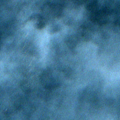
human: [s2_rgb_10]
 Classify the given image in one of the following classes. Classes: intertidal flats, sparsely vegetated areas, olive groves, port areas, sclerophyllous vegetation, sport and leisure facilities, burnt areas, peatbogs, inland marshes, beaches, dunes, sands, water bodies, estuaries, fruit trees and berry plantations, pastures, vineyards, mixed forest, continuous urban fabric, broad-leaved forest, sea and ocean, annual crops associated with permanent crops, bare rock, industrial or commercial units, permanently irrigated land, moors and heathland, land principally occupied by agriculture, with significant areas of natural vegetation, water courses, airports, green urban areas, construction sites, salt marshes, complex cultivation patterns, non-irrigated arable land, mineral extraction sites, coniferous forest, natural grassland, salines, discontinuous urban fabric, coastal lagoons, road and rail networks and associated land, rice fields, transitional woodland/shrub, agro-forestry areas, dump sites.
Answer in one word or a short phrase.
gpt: sea and ocean